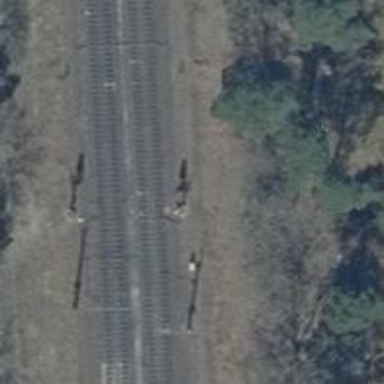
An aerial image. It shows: Railway signal.